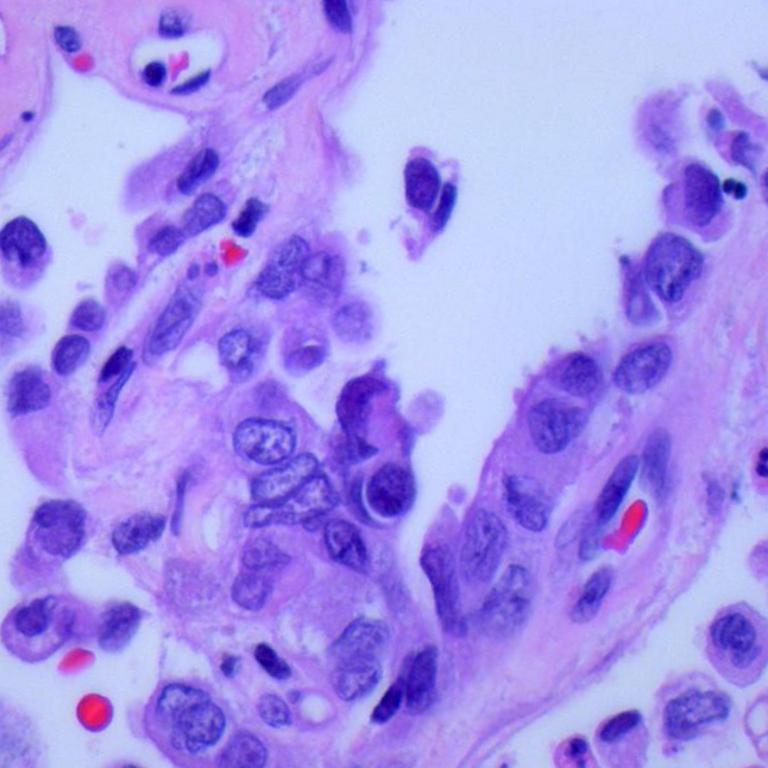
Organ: lung
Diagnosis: adenocarcinomas